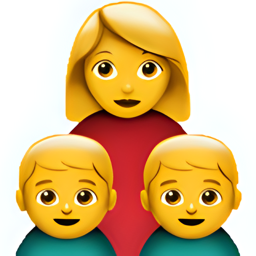
Name: family woman boy boy
Emoji: 👩‍👩‍👦
Group: People & Body
Sub-group: family